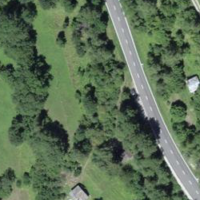
EUNIS habitat code: 44
Species observed at this site:
Stachys recta